Interaction volume radius: 5 \u00c5
Interaction volume height: 30 \u00c5
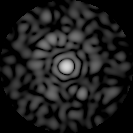
Disorder parameter: 0.8507